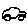
Label: car